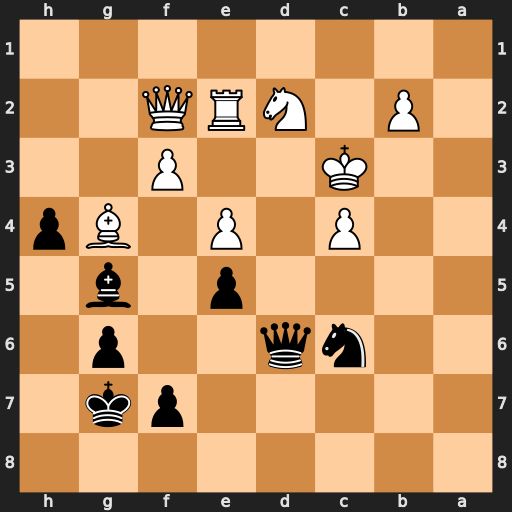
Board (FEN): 8/5pk1/2nq2p1/4p1b1/2P1P1Bp/2K2P2/1P1NRQ2/8
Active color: b
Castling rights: -
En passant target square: -
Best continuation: Qb4+ Kc2 Qa4+